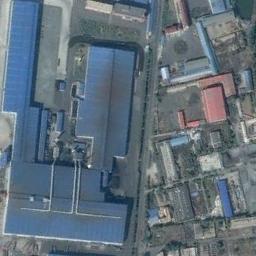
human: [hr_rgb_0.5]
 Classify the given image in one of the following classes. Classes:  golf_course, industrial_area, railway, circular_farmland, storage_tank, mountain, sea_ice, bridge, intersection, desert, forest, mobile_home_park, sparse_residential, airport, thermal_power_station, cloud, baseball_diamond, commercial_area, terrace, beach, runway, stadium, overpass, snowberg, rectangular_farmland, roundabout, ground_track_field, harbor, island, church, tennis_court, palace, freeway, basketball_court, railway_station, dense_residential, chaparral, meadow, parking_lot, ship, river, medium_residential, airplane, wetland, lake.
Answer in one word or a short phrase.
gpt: industrial_area